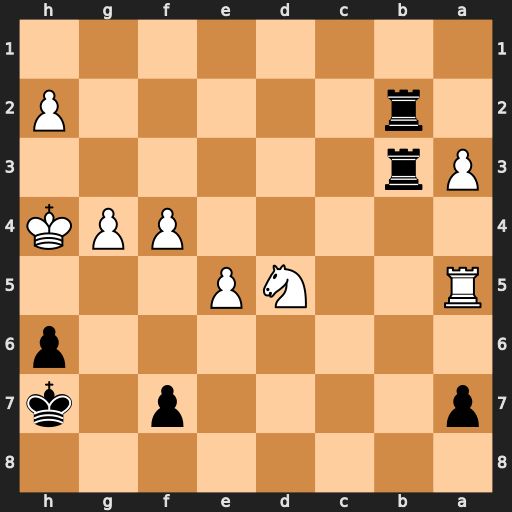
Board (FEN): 8/p4p1k/7p/R2NP3/5PPK/Pr6/1r5P/8
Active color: b
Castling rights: -
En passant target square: -
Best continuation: Rxh2#